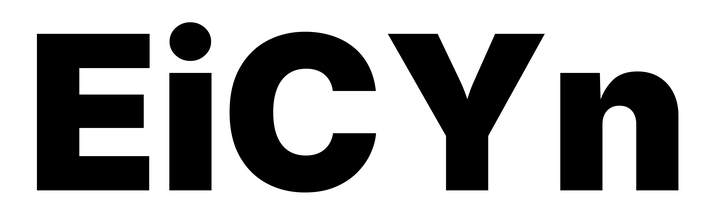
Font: Inter_Black